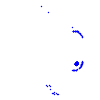
Particle: kaon